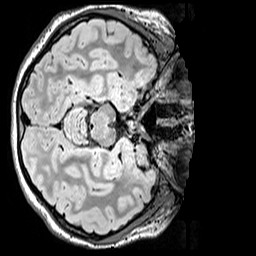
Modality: FLAIR
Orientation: axial
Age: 11
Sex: female
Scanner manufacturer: siemens
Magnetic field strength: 3 T
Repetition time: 5 s
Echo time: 0.388 s